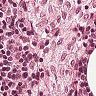
Metastatic tissue present: no